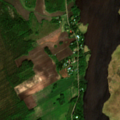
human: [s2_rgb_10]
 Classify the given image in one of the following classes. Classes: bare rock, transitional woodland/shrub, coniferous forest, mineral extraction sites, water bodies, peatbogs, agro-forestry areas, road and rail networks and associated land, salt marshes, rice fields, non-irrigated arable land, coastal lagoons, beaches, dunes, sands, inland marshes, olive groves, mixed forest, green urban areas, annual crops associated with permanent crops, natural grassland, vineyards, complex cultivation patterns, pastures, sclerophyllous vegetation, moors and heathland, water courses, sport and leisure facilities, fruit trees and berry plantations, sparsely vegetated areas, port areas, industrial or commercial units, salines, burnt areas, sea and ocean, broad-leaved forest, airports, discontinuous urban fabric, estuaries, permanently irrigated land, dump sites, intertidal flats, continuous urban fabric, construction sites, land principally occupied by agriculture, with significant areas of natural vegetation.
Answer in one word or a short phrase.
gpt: non-irrigated arable land, land principally occupied by agriculture, with significant areas of natural vegetation, coniferous forest, mixed forest, peatbogs, water bodies